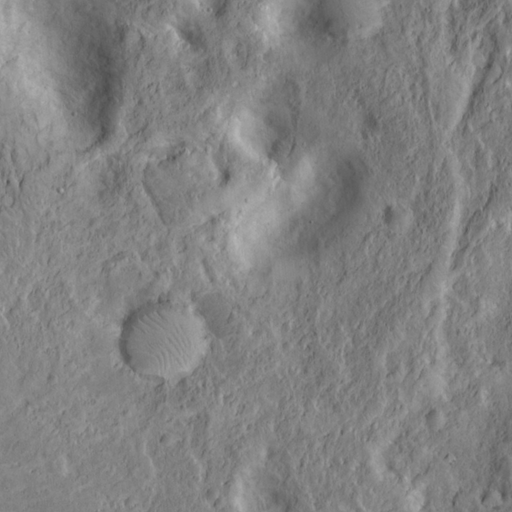
Objects detected: cone, cone, cone, cone, cone